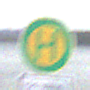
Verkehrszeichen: Haltestelle
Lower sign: ZeitangabenMitBeschraenkungAufWochentage5
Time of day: Midday
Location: Outdoor (Suburban)
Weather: Overcast
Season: NotSpecified
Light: Natural